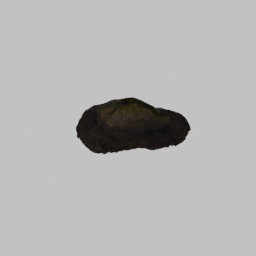
Label: nature